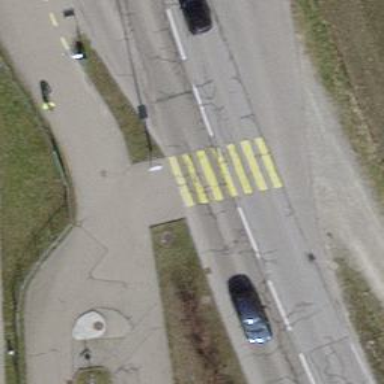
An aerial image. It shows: Uncontrolled crossing on the road.